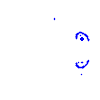
Particle: kaon